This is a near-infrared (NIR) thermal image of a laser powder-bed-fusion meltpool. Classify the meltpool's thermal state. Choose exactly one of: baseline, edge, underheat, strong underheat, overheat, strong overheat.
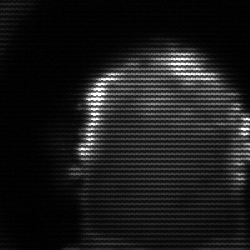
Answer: baseline